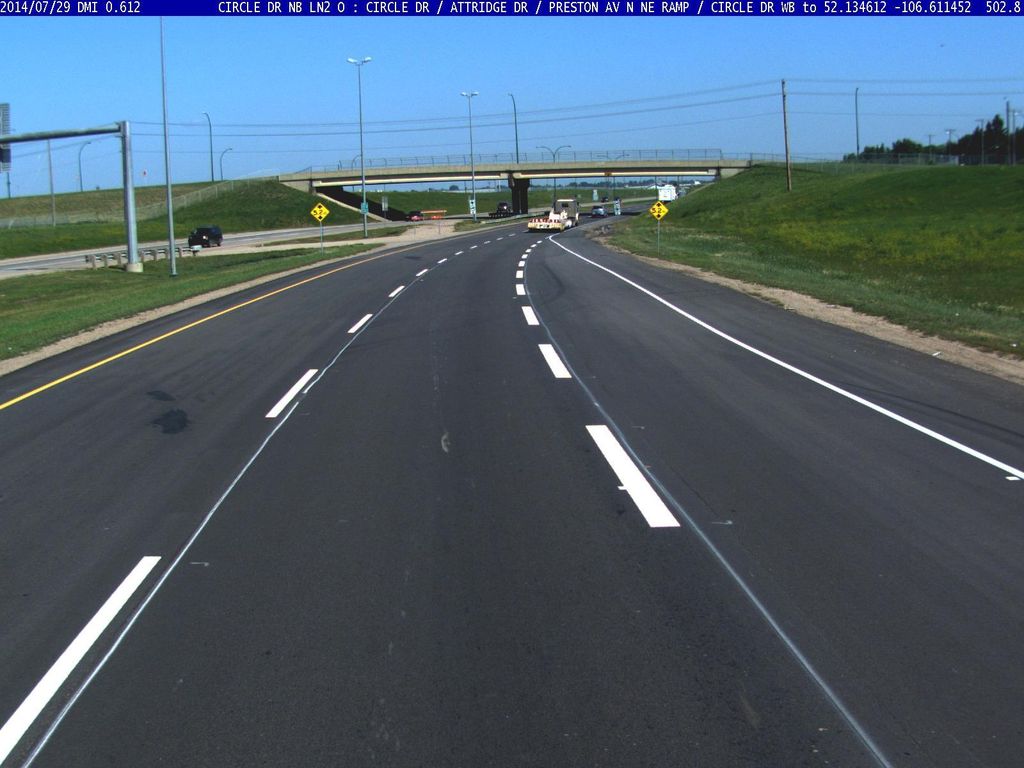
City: saskatoon